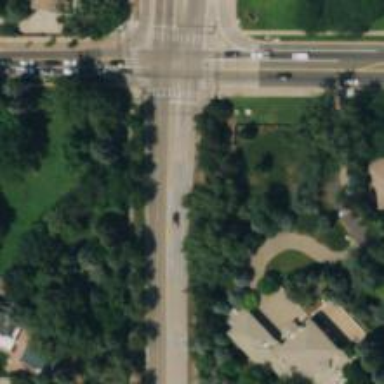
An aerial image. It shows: Secondary road.